Question: I'm currently working in a plot in which I show to datas combined.
I plot them with the following code:
'''
plt.figure()
# Data 1
data = plt.cm.binary(data1)
data[..., 3] = 1.0 * (data1 > 0.0)
fig = plt.imshow(data, interpolation='nearest', cmap='binary', vmin=0, vmax=1, extent=(-4, 4, -4, 4))
# Plotting just the nonzero values of data2
x = numpy.linspace(-4, 4, 11)
y = numpy.linspace(-4, 4, 11)
data2_x = numpy.nonzero(data2)[0]
data2_y = numpy.nonzero(data2)[1]
pts = plt.scatter(x[data2_x], y[data2_y], marker='s', c=data2[data2_x, data2_y])
'''
And this gives me this plot:

As can be seen in the image, my background and foreground squares are not aligned.
Both of then have the same dimension (20 x 20). I would like to have a way, if its possible, to align center with center, or corner with corner, but to have some kind of alignment.
In some grid cells it seems that I have right bottom corner alignment, in others left bottom corner alignment and in others no alignment at all, with degrades the visualization.
Any help would be appreciated.
Thank you.
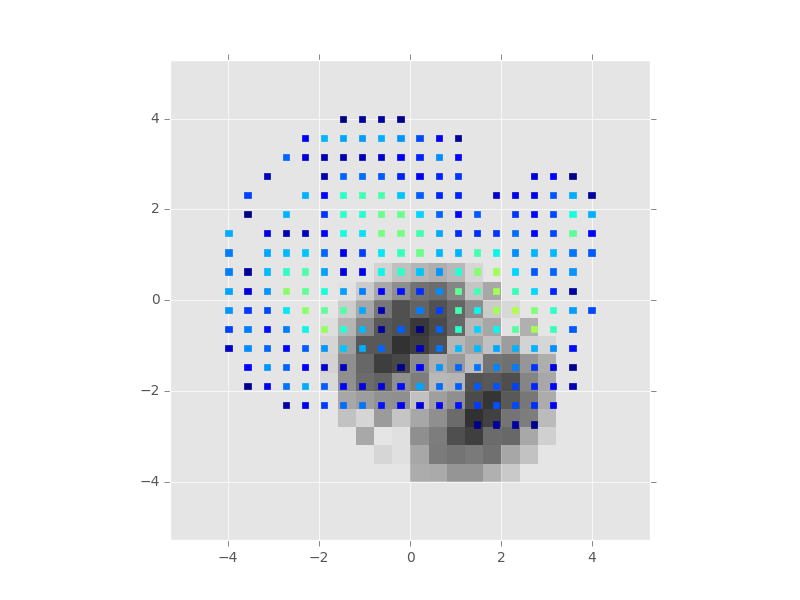
Answer: As 'tcaswell' says, your problem may be easiest to solve by defining the 'extent' keyword for 'imshow'.
If you give the 'extent keyword', the outermost pixel edges will be at the extents. For example:
'''
import matplotlib.pyplot as plt
import numpy as np
fig = plt.figure()
ax = fig.add_subplot(111)
ax.imshow(np.random.random((8, 10)), extent=(2, 6, -1, 1), interpolation='nearest', aspect='auto')
'''

Now it is easy to calculate the center of each pixel. In X direction:
- -
Similarly, the Y centers are at -.875 + n * 0.25.
So, by tuning the 'extent' you can get your pixel centers wherever you want them.
---
An example with 20x20 data:
'''
import matplotlib.pyplot as plt
import numpy
# create the data to be shown with "scatter"
yvec, xvec = np.meshgrid(np.linspace(-4.75, 4.75, 20), np.linspace(-4.75, 4.75, 20))
sc_data = random.random((20,20))
# create the data to be shown with "imshow" (20 pixels)
im_data = random.random((20,20))
fig = plt.figure()
ax = fig.add_subplot(111)
ax.imshow(im_data, extent=[-5,5,-5,5], interpolation='nearest', cmap=plt.cm.gray)
ax.scatter(xvec, yvec, 100*sc_data)
'''

Notice that here the inter-pixel distance is the same for both 'scatter' (if you have a look at 'xvec', all pixels are 0.5 units apart) and 'imshow' (as the image is stretched from -5 to +5 and has 20 pixels, the pixels are .5 units apart).